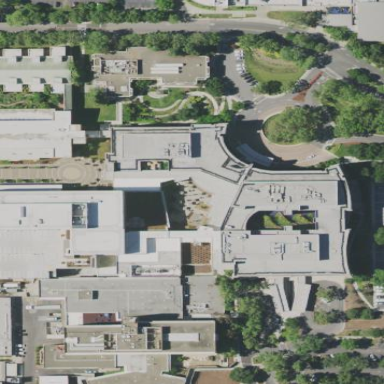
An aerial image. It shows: Healthcare facility identified as hospital.